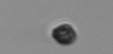
Label: nanoplankton_mix